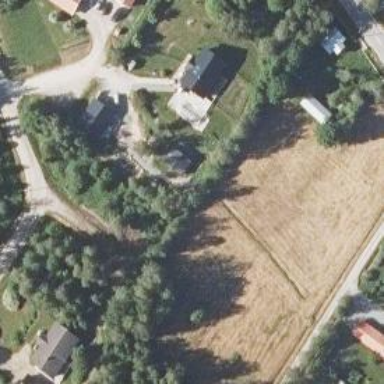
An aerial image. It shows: Village area.